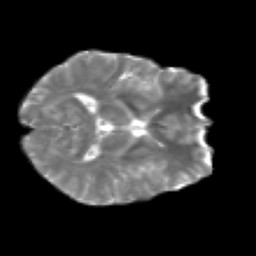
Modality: T2w
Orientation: axial
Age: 27
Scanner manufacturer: siemens
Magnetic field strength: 3 T
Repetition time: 2.2 s
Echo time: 0.084 s